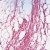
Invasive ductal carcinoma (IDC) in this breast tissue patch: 0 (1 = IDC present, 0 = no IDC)